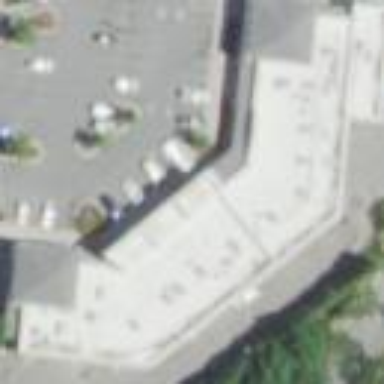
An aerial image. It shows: Retail building.